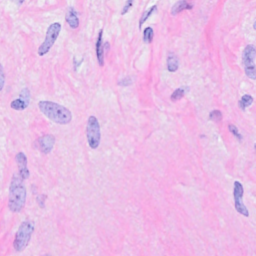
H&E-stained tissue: Breast